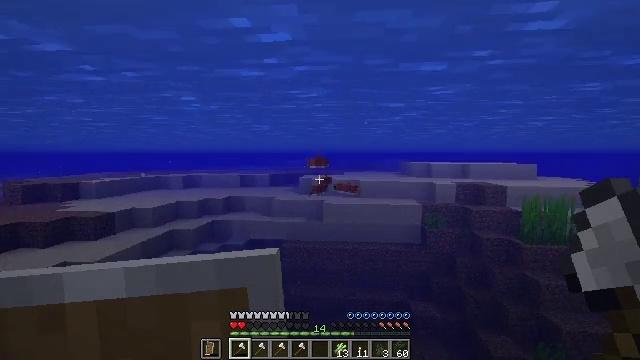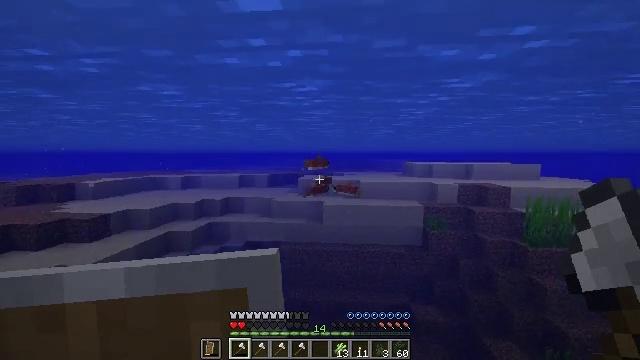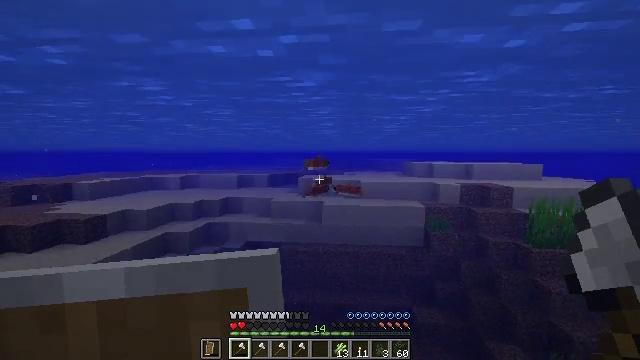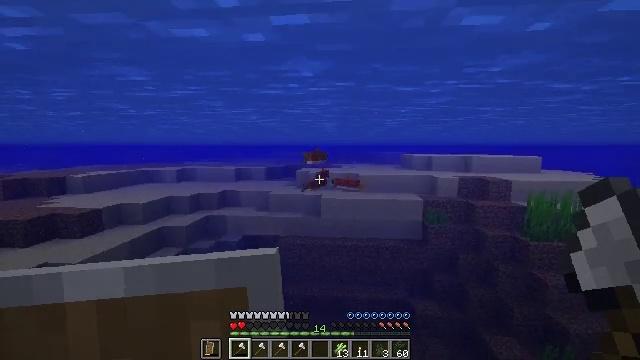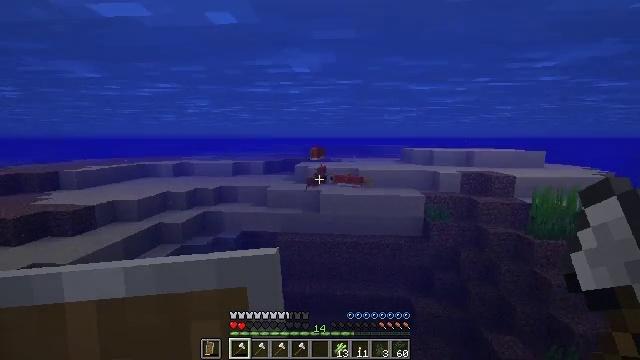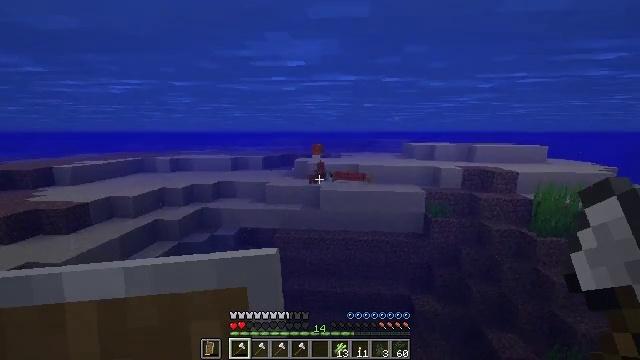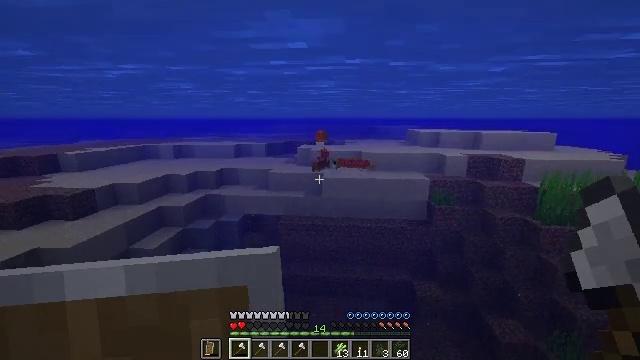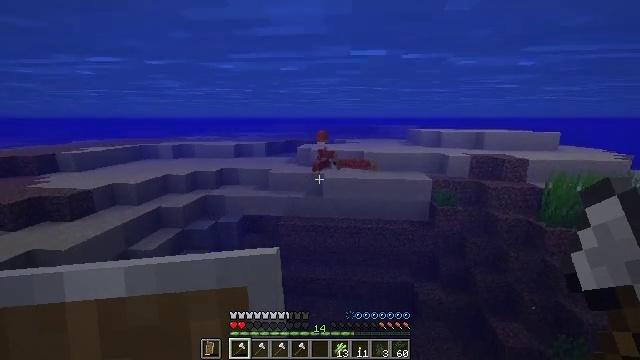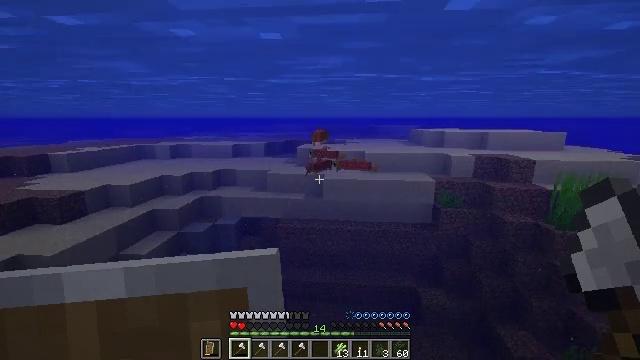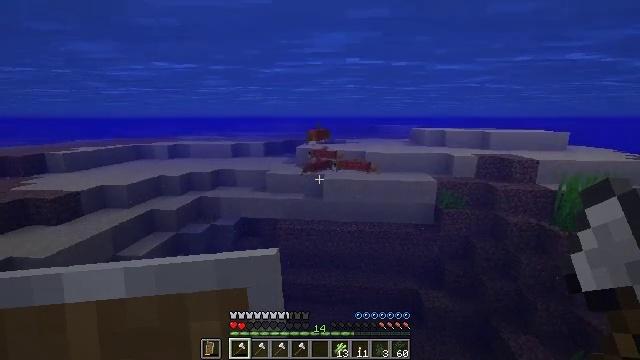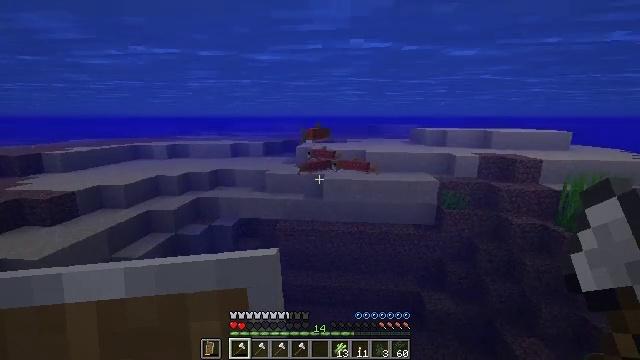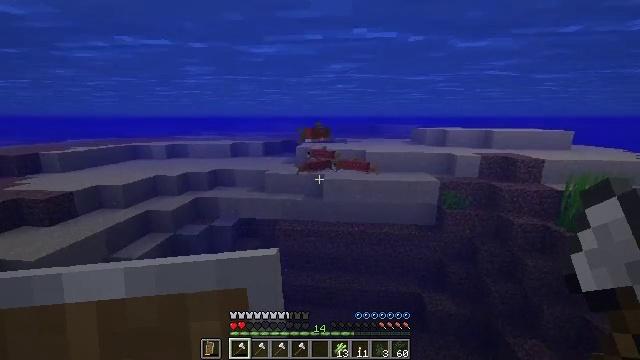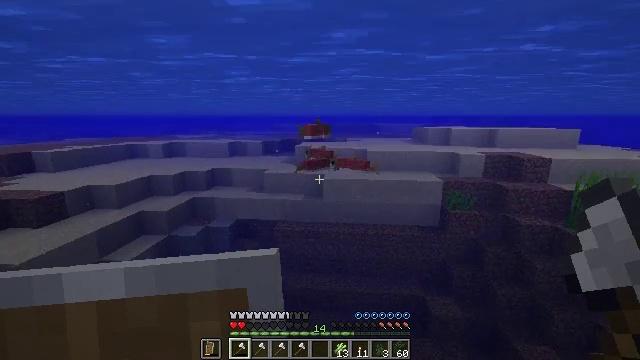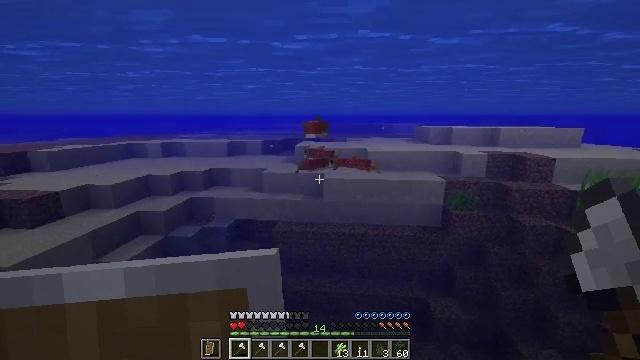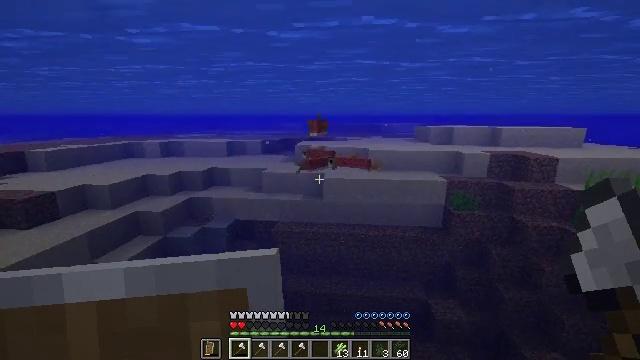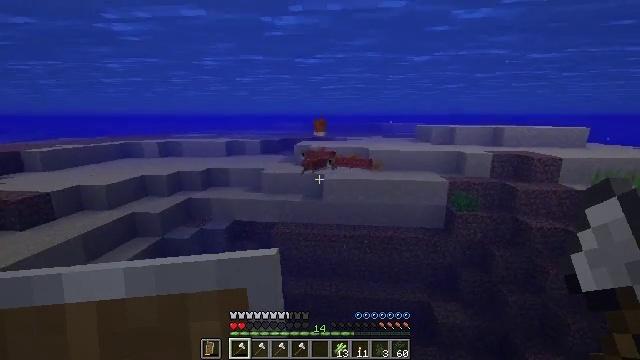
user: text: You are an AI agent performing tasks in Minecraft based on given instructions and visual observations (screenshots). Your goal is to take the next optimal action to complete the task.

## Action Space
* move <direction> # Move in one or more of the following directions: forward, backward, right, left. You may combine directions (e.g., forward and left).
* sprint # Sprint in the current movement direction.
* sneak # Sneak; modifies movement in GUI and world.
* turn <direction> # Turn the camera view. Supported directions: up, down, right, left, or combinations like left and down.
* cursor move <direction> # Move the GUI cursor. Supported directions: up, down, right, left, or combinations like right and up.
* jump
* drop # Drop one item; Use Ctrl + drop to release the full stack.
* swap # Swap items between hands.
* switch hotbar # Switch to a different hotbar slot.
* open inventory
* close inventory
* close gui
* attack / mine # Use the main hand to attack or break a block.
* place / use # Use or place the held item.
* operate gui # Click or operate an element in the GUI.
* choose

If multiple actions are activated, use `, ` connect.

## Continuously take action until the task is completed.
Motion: motion action
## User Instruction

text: Kill aquatic mobs.
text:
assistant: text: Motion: move forward
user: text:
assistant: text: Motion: move forward, jump
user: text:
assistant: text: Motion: move forward, turn down, jump
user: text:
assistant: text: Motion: move forward, turn down, jump
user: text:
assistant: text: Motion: move forward, turn down
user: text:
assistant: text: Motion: move forward, turn down
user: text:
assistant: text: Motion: move forward
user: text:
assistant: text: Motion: move forward
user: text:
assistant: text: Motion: move forward
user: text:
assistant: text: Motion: move forward
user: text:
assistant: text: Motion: move forward
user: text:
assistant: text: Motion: move forward
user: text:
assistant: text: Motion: move forward
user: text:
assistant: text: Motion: move forward, jump
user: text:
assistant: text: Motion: move forward, jump
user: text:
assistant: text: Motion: move forward, jump
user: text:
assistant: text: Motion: move forward, jump
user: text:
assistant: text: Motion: move forward, jump
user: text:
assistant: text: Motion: move forward, jump
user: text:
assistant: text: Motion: move forward
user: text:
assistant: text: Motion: move forward, jump
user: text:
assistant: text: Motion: move forward, jump
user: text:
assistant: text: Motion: move forward, jump
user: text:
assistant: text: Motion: move forward, jump
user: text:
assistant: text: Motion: move forward
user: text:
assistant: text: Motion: move forward, turn down
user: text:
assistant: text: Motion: move forward
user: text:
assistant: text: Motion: move forward
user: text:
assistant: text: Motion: move forward
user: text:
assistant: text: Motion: move forward